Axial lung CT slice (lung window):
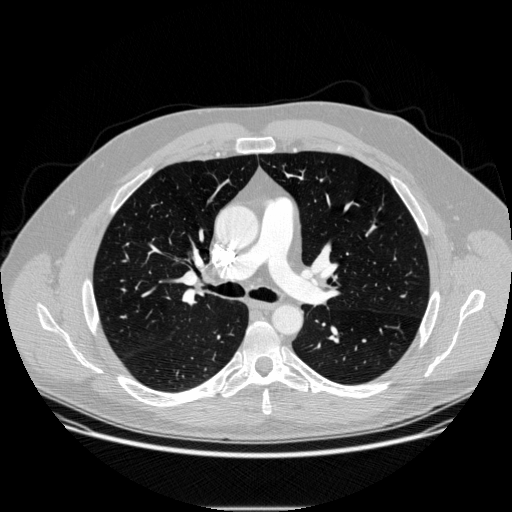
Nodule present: no